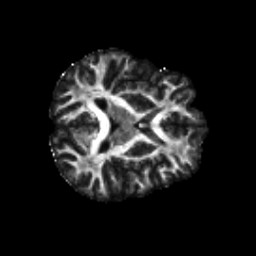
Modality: FA
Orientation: axial
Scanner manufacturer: siemens
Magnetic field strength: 3 T
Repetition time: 4.16 s
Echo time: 0.0806 s